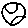
Label: moon